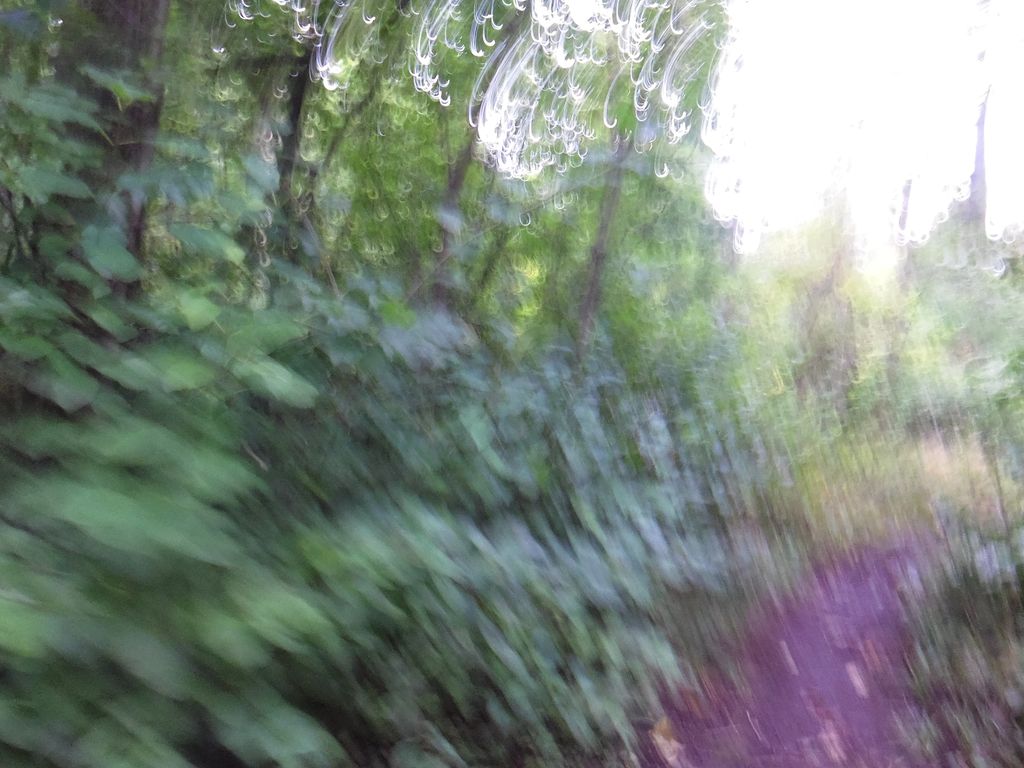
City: ottawa-gatineau